Question: This is the problem 65 in <URL>
> Given a binary search and layout it like this:

---
The y axis of a node is easy as it is just the level number, starting from 1.
The x asix of a node is bit more complicated, but through observation, assuming the height of the whole tree is 'h', then the x of a node is the max size of the left child as if it is a full tree, i.e., 'x = 2 ^ (h-y)-1'
However, there is a special case where the x of the left most node is always that we need to handle.
Here is my code:
'''
type 'a btree = Empty | Node of 'a * 'a btree * 'a btree
type 'a pos_binary_tree =
| E (* represents the empty tree *)
| N of 'a * int * int * 'a pos_binary_tree * 'a pos_binary_tree
let rec height = function
| Empty -> 0
| Node (_,l,r) -> 1 + max (height l) (height r)
let get_fullsize h level = (2. ** (Float.of_int (h+1-level)) |> Int.of_float) - 1
let layout_btree2_correct t =
let h = height t in
let rec lay off y = function
| Empty -> get_fullsize h y, E
| Node (w, Empty, r) when off = 0 ->
let wtr, newr = lay 1 (y+1) r in
1+wtr, N (w, 1, y+1, E, newr)
| Node (w, l, r) ->
let wt1, newl = lay off (y+1) l in
let wt2, newr = lay (off+wt1+1) (y+1) r in
wt1+wt2+1, N (w, off+wt1+1, y, newl, newr)
in
lay 0 1 t |> snd
'''
---
What I do are:
1. get the height of the whole tree
2. always return back the full width that it might occupy
3. x should be the left node width + 1
4. For the special case of the left most node, it returns 1 + width of right as the width
In my way, I have to travel the tree one time first to get the height. Anyone can suggest better implementation, for example, just travel the tree once?
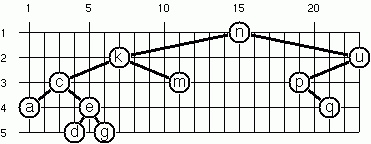
Answer: Are you asking for different algorithms to search the tree? Or different ways to implement that algorithm?
The Trees and Tree Algorithms section may be helpful to you. <URL>